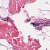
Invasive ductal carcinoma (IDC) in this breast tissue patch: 1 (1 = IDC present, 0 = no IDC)